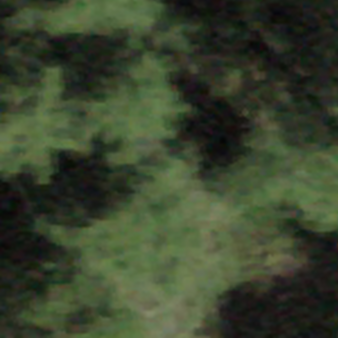
Label: other